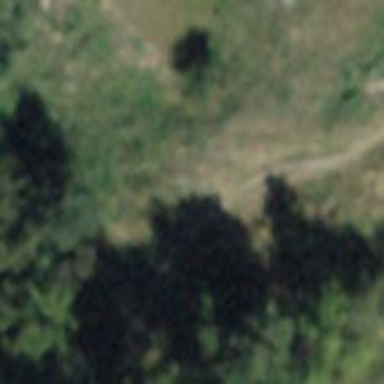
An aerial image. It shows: Unpaved path.